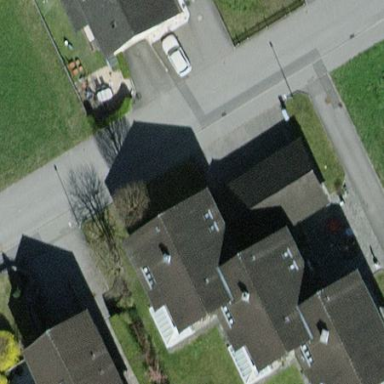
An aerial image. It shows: Semidetached house.